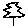
Label: tree